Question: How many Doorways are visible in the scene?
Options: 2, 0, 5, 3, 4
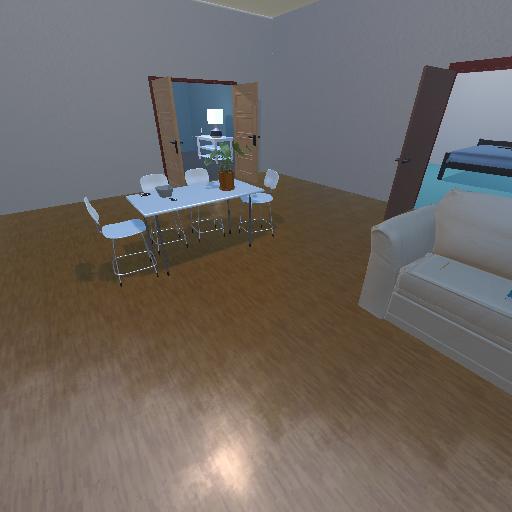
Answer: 2